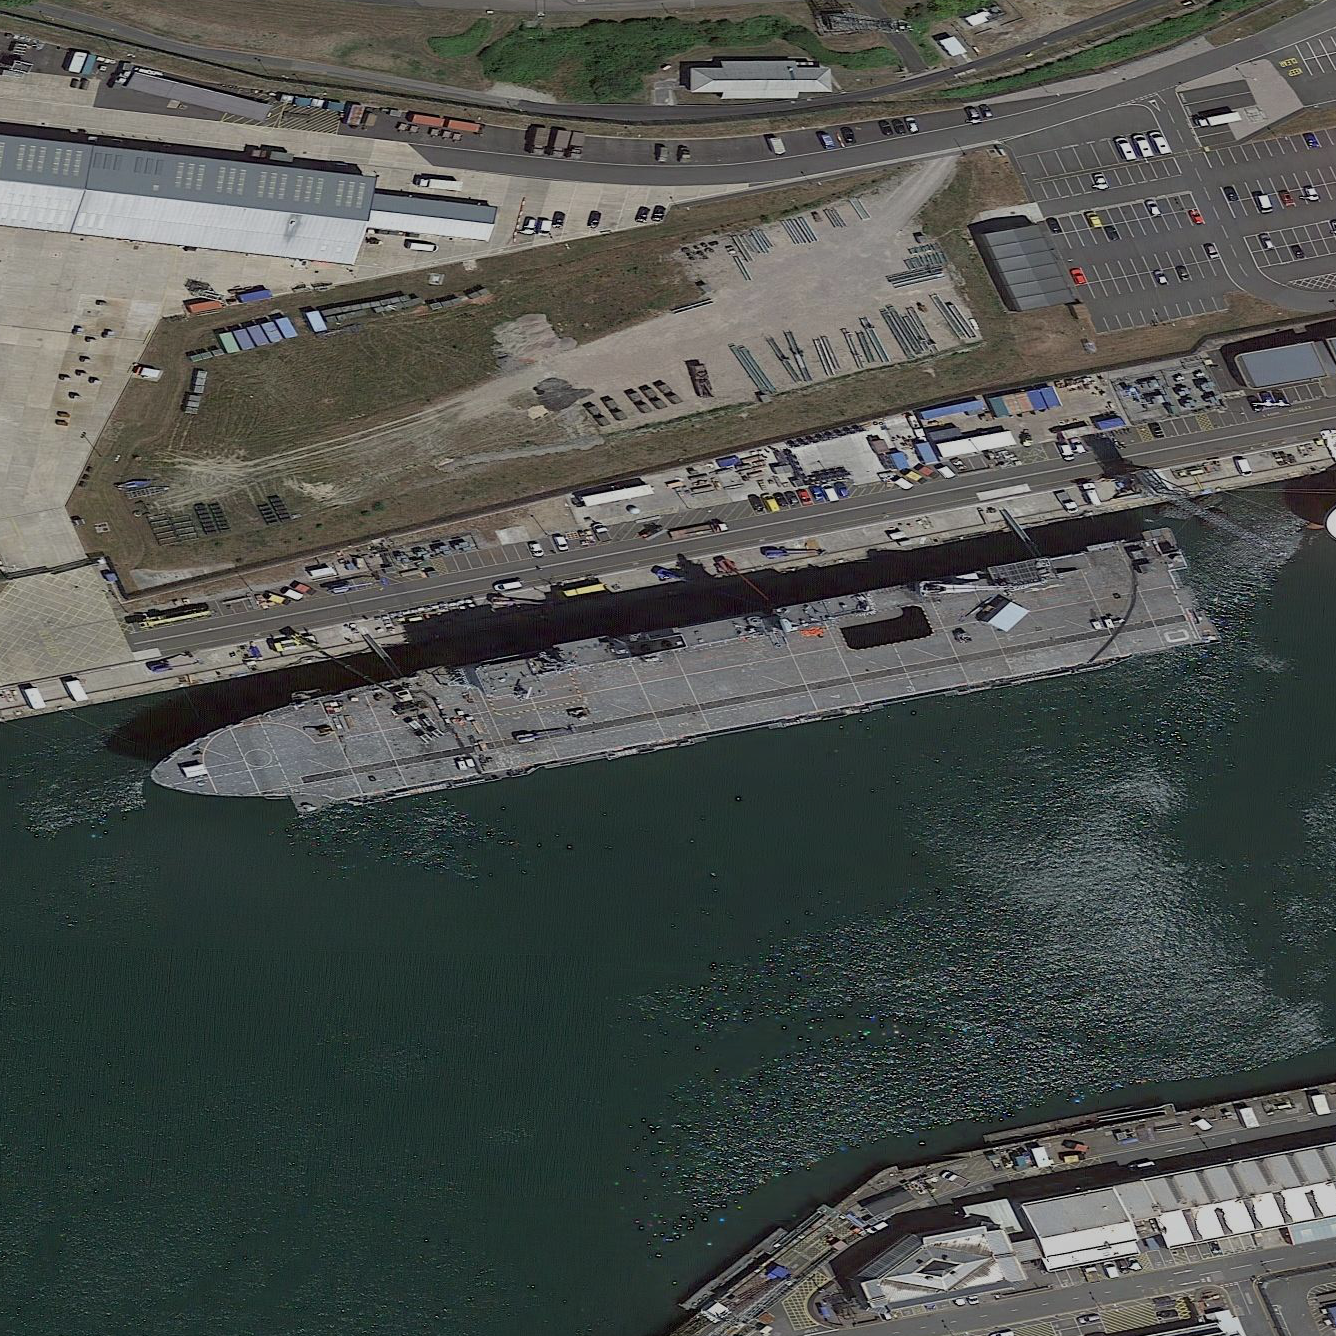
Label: assault